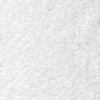
Label: not_dusty